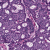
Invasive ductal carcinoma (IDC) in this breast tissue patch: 1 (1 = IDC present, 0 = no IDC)